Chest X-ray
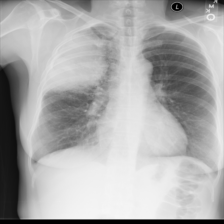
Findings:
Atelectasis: negative
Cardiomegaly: negative
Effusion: negative
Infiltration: negative
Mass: positive
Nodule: negative
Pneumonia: negative
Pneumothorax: negative
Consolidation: negative
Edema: negative
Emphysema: negative
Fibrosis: negative
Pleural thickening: negative
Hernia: negative